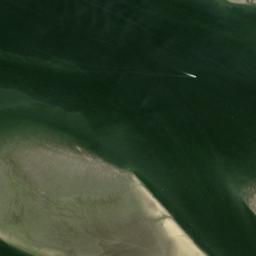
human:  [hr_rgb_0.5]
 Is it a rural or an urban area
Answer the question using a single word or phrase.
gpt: rural

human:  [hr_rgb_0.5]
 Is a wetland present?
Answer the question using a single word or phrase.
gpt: yes

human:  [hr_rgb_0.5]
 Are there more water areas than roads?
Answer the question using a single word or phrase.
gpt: no

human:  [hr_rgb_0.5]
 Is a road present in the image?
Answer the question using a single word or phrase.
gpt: yes

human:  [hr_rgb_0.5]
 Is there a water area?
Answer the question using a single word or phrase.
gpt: yes

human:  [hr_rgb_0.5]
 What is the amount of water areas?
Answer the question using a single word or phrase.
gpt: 2

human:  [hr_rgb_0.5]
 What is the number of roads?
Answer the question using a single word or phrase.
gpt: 2

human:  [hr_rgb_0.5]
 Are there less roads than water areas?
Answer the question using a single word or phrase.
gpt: no

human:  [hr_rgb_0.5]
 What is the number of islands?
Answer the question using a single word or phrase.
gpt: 1

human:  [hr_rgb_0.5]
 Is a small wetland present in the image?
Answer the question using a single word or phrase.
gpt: no

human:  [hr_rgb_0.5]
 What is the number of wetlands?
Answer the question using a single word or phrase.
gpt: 3

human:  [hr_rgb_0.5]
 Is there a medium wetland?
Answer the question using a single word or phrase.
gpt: no

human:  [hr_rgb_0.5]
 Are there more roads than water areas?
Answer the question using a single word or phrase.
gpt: no

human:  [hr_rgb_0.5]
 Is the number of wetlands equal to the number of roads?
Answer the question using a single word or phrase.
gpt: no

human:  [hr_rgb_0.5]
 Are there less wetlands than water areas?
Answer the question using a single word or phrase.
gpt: no

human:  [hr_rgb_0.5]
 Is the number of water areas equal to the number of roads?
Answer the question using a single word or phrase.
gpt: yes

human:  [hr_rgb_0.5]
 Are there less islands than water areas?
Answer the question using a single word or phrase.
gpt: yes

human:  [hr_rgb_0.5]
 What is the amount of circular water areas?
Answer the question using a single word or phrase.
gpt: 0

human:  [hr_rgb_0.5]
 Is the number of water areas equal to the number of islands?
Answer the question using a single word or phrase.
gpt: no

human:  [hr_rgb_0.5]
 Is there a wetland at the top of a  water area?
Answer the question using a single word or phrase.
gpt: yes

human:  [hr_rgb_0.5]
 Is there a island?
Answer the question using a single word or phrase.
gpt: yes

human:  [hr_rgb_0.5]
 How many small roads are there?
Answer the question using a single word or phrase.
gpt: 2

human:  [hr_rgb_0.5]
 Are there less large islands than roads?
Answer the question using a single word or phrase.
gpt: yes

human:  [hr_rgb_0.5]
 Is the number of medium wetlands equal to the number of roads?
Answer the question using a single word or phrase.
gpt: no

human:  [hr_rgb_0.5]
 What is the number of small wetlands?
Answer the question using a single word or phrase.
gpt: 0

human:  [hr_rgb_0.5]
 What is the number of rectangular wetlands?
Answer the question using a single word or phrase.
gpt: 0

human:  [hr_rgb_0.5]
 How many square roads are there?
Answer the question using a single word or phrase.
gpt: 0

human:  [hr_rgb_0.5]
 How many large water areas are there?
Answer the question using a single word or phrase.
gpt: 2

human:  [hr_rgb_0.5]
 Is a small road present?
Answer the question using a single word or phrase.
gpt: yes

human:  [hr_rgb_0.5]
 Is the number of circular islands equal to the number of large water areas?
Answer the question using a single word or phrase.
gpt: no

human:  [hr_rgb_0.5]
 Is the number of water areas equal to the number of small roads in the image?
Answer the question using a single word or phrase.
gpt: yes

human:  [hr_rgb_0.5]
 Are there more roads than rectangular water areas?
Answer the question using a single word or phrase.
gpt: yes

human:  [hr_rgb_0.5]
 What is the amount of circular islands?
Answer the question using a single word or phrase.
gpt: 0

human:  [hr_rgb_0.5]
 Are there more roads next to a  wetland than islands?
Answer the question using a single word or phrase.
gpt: yes

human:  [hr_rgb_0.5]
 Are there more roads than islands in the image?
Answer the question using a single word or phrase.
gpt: yes

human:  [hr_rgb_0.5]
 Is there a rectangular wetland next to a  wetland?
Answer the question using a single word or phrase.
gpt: no

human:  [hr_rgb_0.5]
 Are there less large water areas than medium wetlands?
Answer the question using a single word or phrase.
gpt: no

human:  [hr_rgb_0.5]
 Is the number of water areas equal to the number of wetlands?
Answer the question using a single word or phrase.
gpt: no

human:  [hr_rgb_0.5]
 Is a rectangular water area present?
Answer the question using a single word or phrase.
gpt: no

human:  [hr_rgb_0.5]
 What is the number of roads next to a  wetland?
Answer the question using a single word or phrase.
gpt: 2

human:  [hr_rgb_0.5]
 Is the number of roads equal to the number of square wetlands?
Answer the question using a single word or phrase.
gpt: no

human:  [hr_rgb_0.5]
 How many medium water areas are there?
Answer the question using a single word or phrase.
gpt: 0

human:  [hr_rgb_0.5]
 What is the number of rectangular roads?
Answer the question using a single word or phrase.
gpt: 0

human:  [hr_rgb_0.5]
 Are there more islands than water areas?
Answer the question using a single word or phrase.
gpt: no

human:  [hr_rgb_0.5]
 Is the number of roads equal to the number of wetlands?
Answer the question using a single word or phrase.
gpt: no

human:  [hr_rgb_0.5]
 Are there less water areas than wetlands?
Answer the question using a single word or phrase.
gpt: yes

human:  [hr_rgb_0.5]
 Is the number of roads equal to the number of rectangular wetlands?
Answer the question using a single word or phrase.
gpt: no

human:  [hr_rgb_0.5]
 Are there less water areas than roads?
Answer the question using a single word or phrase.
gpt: no

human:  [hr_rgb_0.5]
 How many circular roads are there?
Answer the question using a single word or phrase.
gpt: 0

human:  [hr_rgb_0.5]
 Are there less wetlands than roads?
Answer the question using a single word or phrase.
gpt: no

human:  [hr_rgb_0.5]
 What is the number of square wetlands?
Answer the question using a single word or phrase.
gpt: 0

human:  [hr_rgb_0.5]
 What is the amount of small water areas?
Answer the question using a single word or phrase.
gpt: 0

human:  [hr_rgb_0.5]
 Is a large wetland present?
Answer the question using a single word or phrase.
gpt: yes

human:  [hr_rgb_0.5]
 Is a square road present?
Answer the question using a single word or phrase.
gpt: no

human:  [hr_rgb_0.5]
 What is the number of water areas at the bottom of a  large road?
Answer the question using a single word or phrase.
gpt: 0

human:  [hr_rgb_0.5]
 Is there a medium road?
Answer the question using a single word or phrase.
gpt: no

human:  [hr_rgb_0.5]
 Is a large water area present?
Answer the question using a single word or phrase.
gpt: yes

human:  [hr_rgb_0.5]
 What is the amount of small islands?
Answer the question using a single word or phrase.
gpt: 0

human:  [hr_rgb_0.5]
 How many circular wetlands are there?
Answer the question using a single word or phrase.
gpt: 0

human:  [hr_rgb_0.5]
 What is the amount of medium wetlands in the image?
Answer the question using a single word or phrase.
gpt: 0

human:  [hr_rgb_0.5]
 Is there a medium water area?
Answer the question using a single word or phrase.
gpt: no

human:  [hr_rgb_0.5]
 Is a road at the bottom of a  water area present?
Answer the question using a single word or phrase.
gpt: no

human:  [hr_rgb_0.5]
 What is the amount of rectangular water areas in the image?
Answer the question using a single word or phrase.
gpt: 0

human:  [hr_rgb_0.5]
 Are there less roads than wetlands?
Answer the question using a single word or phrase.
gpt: yes